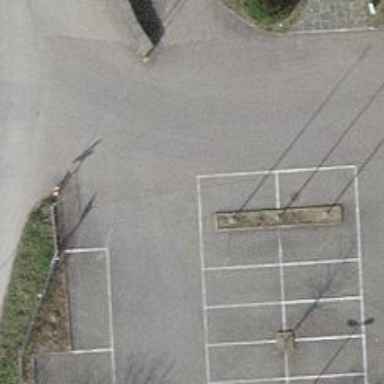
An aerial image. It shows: Parking aisle designated as service road.